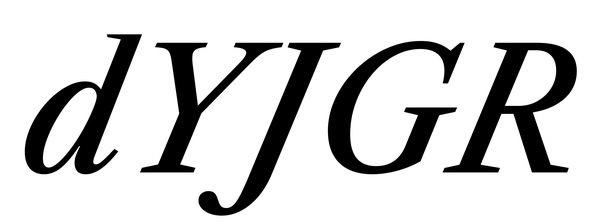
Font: LibreCaslonText-Italic_Medium_Italic